Question: I've this Bootstrap markup with a inline radio group:
'''
<div class="container">
<section id="content">
<form class="form-horizontal" role="form" name="myForm">
<div class="panel panel-default">
<div class="panel-heading">
<h3 class="panel-title">Panel title</h3>
</div>
<div class="panel-body">
<div class="form-group">
<div class="col-sm-6 col-sm-offset-3">
<label for="myField" class="control-label">Radio title:</label>
<label class="radio-inline">
<input type="radio" name="myField" value="normal" /> RADIO1
</label>
<label class="radio-inline">
<input type="radio" name="myField" value="high" /> RADIO2
</label>
</div>
</div>
</div>
</div>
</form>
</section>
</div>
'''
It looks like this:

How can I make the title and radio input align horizontally?
See this JSFiddle: <URL>.
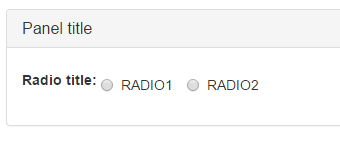
Answer: Add 'vertical-align:middle;' Or 'vertical-align:top;' in label.
'''
label {
vertical-align: middle;
}
'''
check <URL>.